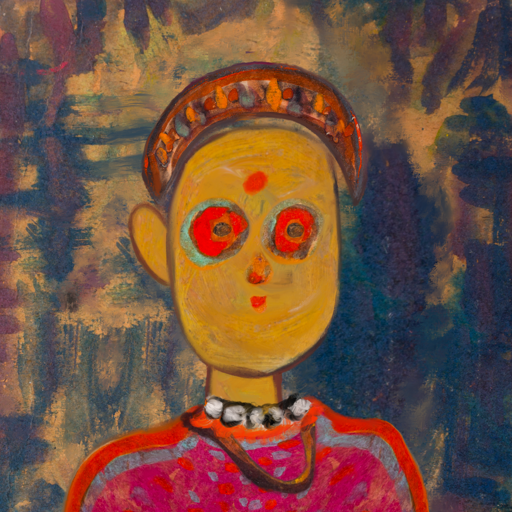
Background: InTheSun, Head And Neck Front: After_Raid, Face Front: Sisters, Bust: Sisters, Hair Front: Blank, Head Accessory: Hypocrite, Second Necklace: Comrade, Necklace: An_Impression, Baby: Blank